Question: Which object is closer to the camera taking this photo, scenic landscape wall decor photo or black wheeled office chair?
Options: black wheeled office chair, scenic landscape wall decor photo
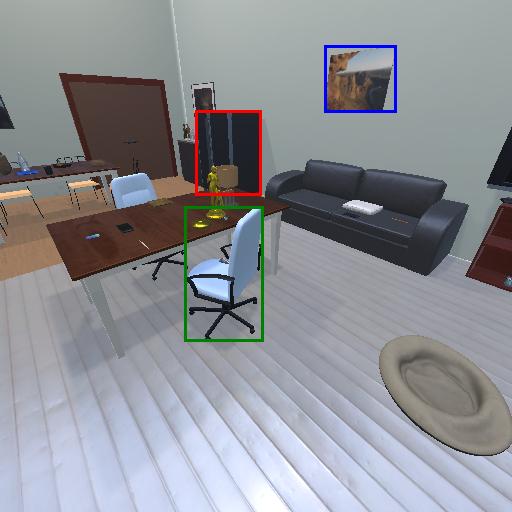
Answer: black wheeled office chair